Question: Below results from <URL>; how to rid of the "Updating..." and fix it at "Title"?

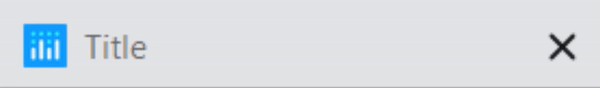
Answer: You can customize it via the 'update_title' argument of the 'Dash' object. To disable it completely,
'''
app = dash.Dash(__name__, update_title=None)
'''
For details, see <URL>. Note that the feature was introduced in Dash v1.14.0.